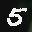
Label: 5